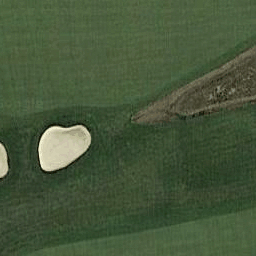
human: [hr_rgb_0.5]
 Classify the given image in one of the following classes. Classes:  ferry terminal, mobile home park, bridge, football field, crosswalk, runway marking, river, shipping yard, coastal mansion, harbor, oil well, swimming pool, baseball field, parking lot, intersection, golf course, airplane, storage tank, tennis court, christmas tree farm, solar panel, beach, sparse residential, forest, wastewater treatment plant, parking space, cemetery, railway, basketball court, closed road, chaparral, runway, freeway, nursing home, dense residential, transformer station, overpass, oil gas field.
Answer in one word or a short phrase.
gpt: golf course